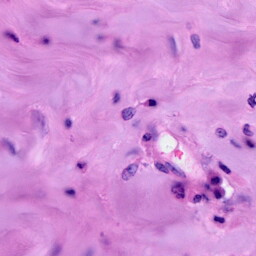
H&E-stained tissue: Breast